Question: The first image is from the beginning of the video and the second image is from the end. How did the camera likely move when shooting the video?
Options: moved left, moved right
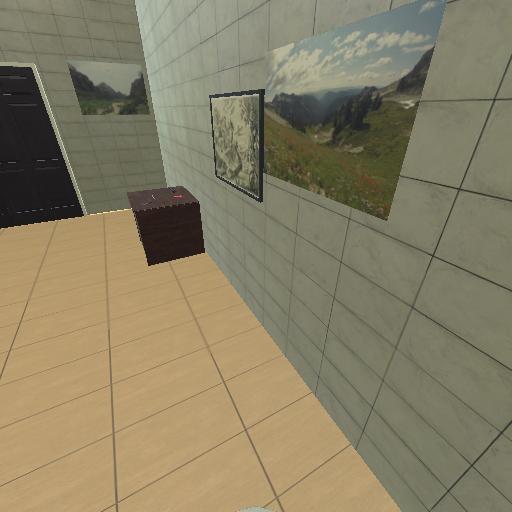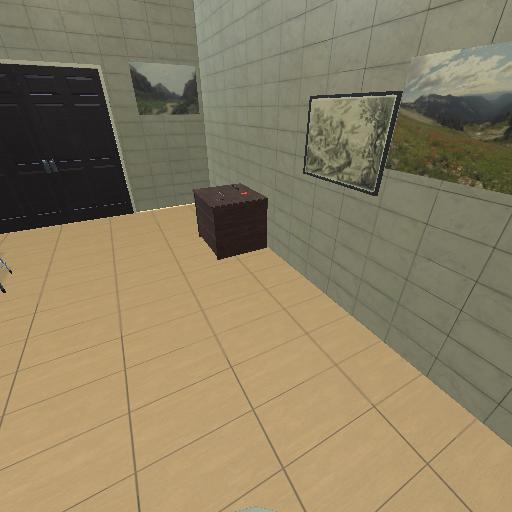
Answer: moved left